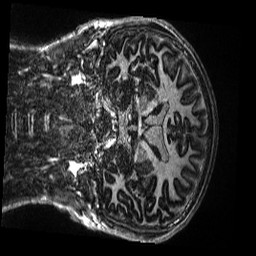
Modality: MP2RAGE
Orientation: coronal
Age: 12
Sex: male
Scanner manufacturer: siemens
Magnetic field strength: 3 T
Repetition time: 4 s
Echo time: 0.00303 s